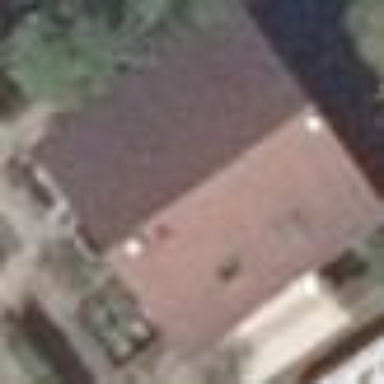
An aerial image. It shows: Detached building with gabled roof.